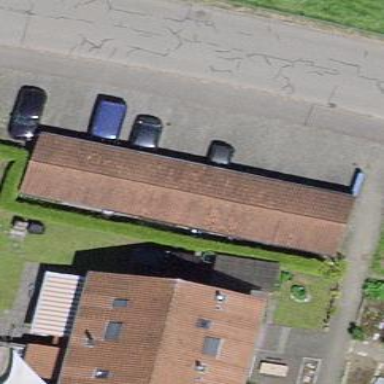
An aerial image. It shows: Group of garages.